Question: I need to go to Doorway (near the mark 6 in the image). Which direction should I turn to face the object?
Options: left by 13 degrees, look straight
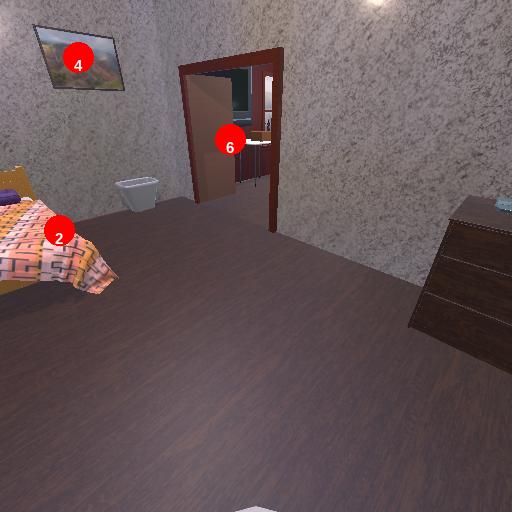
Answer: left by 13 degrees